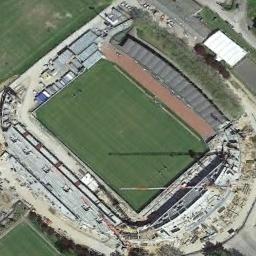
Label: stadium